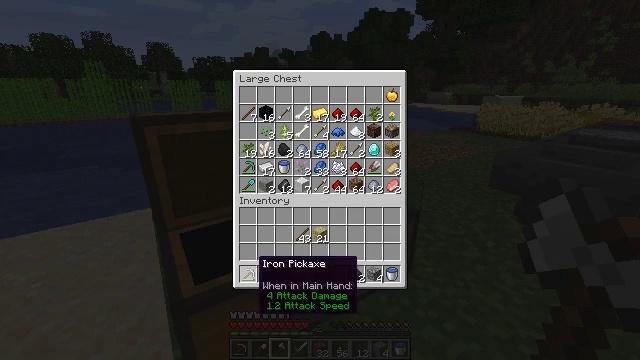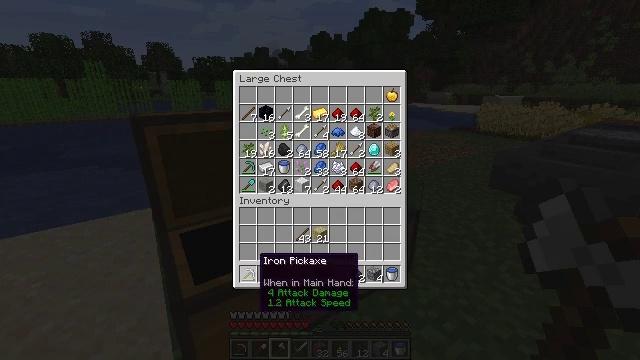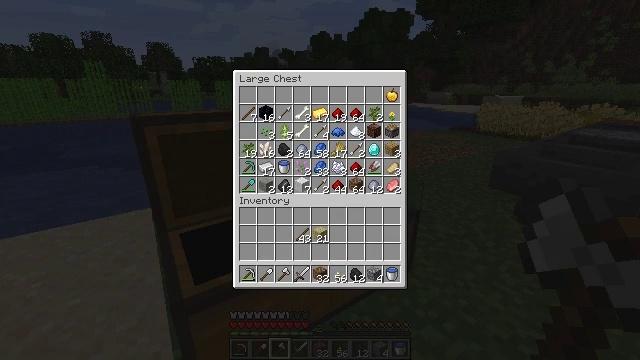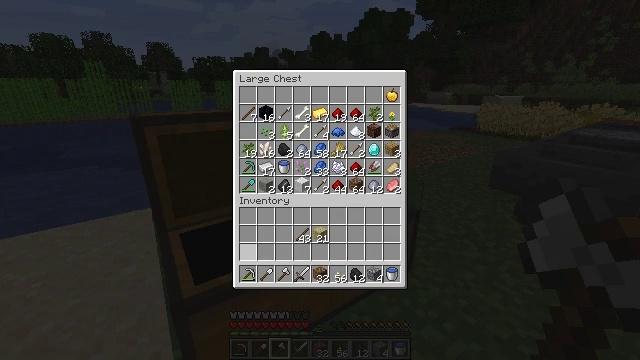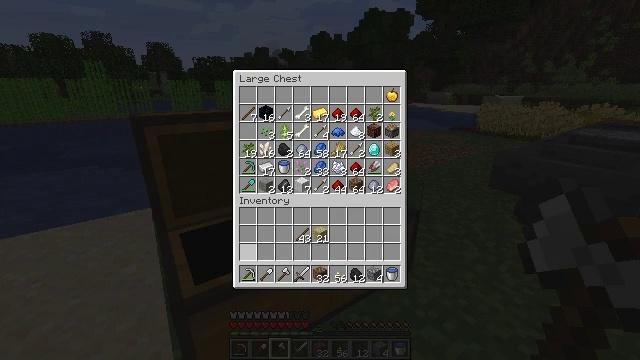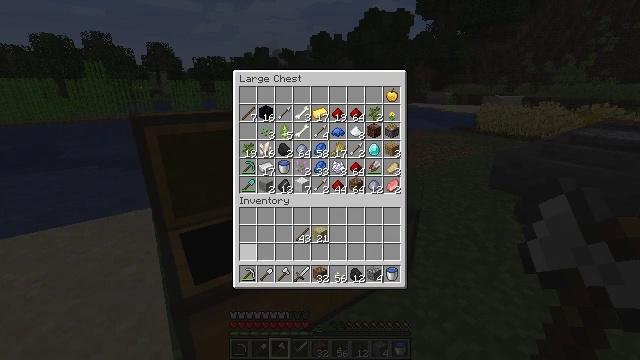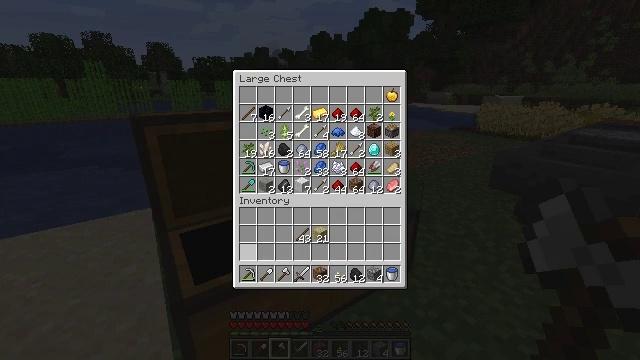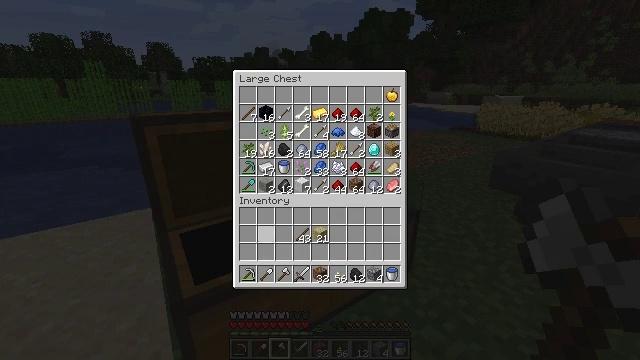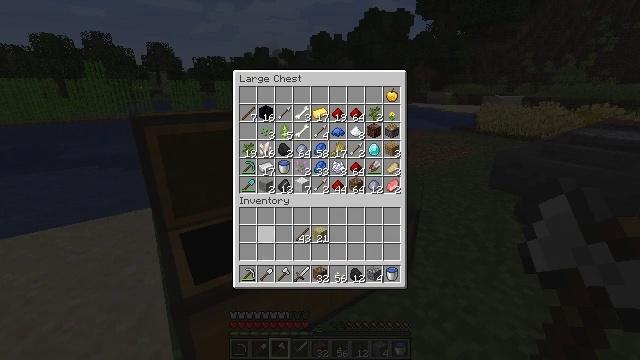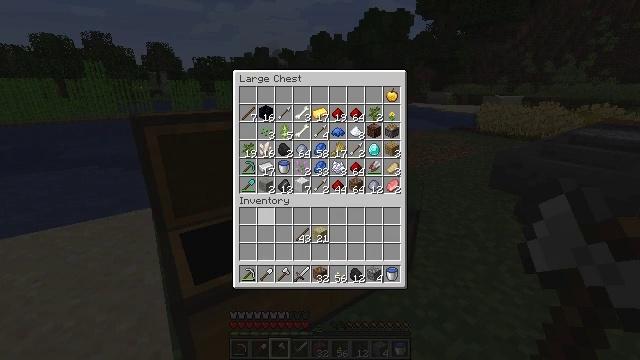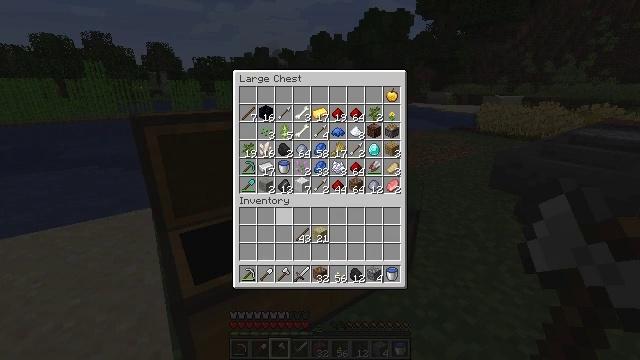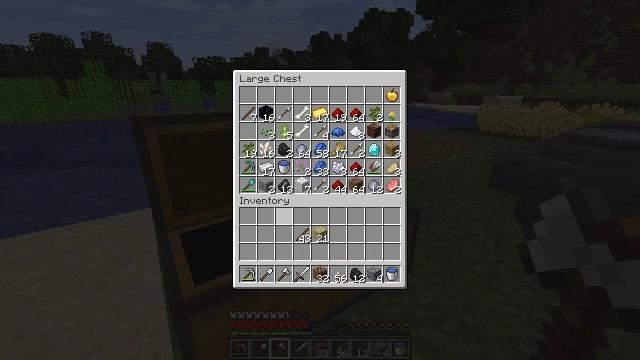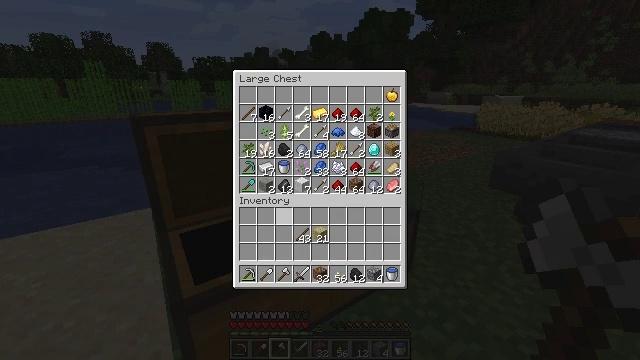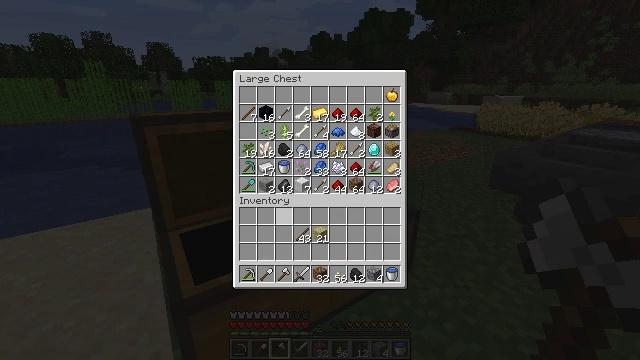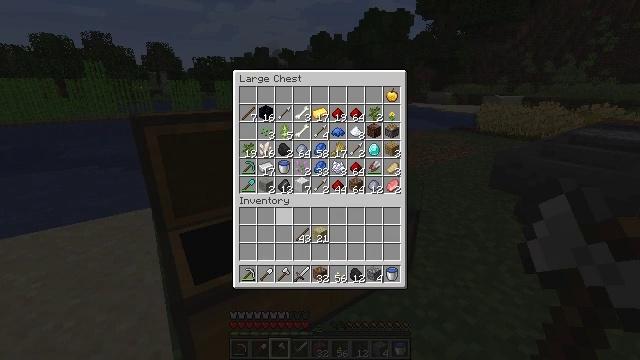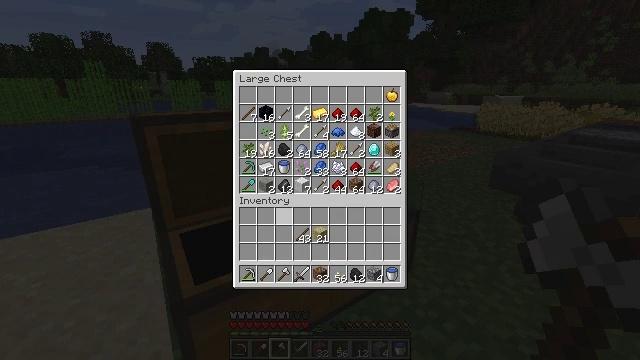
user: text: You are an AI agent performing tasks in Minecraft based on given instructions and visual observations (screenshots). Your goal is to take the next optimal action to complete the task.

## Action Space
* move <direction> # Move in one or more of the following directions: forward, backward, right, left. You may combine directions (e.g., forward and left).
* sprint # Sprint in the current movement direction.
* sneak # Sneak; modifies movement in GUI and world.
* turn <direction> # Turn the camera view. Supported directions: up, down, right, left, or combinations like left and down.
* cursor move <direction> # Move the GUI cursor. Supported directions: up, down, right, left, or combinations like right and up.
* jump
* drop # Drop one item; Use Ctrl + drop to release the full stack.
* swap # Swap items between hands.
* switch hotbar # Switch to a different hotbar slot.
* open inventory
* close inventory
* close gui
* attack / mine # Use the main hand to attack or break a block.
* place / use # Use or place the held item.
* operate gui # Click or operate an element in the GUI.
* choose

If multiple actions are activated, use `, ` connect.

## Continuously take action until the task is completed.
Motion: motion action
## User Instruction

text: Break the mature wheat plants.
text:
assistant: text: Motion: no_op
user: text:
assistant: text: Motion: no_op
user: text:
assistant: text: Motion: no_op
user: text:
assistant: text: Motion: no_op
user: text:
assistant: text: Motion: no_op
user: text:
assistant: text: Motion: no_op
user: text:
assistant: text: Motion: cursor move up
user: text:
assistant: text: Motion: cursor move up
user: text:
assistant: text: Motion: cursor move up
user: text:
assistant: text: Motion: cursor move right and up
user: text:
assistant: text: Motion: no_op
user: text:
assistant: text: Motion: no_op
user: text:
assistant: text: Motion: no_op
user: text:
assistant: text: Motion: no_op
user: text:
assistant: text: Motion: no_op
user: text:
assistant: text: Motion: no_op
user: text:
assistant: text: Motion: no_op
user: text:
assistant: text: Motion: no_op
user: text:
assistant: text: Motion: no_op
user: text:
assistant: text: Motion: no_op
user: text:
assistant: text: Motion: no_op
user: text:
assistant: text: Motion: no_op
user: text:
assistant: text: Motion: no_op
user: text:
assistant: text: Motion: no_op
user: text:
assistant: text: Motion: no_op
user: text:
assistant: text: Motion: cursor move up
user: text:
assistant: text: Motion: cursor move up
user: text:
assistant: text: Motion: cursor move up
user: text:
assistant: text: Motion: no_op
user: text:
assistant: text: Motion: no_op